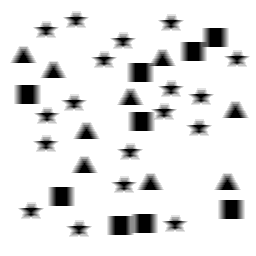
Squares: 9
Triangles: 9
Stars: 18
Total shapes: 36